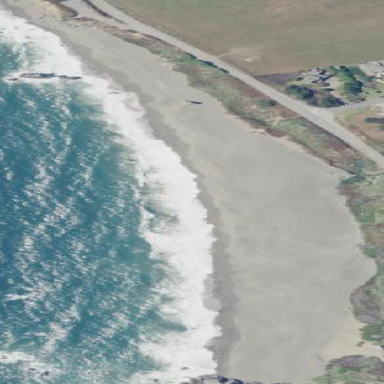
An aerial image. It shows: Scenic beach with natural beauty.